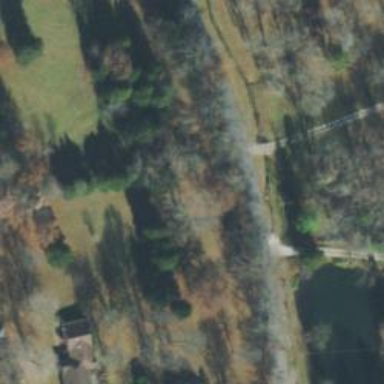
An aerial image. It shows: Unclassified road.